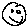
Label: smiley face